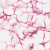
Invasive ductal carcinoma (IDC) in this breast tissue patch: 0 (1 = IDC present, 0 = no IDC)